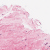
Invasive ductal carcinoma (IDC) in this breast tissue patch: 0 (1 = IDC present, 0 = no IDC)